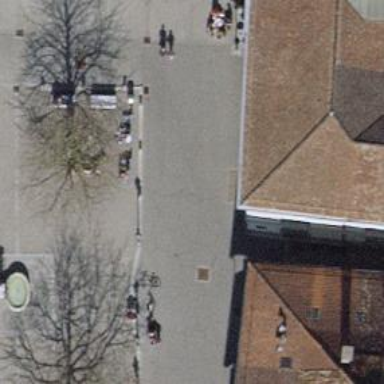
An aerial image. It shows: Bollard barrier.